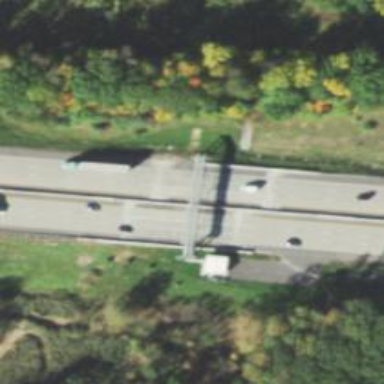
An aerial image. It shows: Toll gantry on the road.